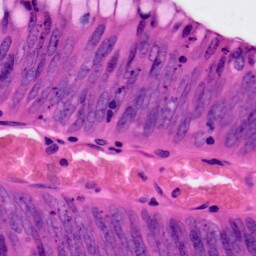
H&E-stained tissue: Colon